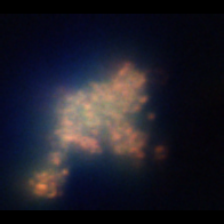
Taxon: Unknown_detritus
Group: Unknown